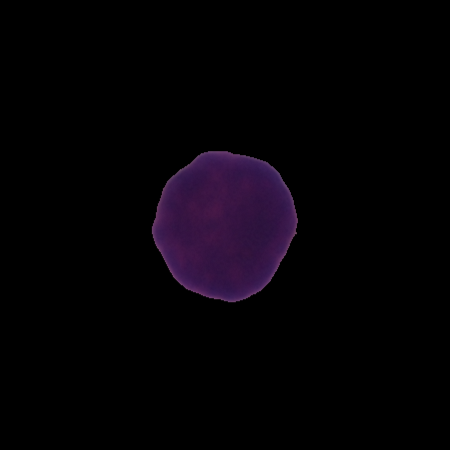
Label: healthy